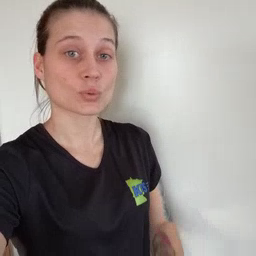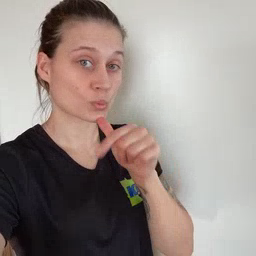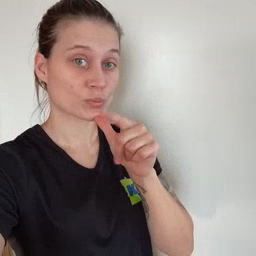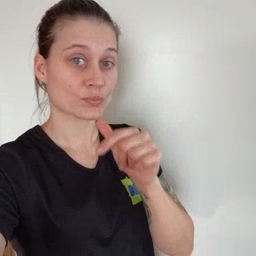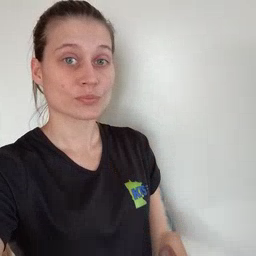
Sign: who